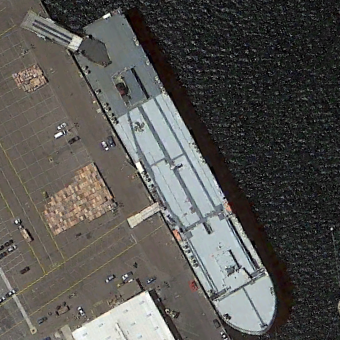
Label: civil